Question: This issue was fixed by Discourse team and is no longer an issue. no need to read, enjoy hanging with friends or family.
---
I'm working with some soundcloud files that I want to oEmbed in a discourse message board. The urls are https but when you hit the soundcloud enpoint with a https, it causes a 500. For example, the url <URL>
See more info here: <URL>
so you can see an example here:
<URL>
and:

Discourse is using onebox which is sending out https requests as you can see in chrome. There might be an issue with how they sound out https requests.
It very well could be an issue with how urls are encoded.
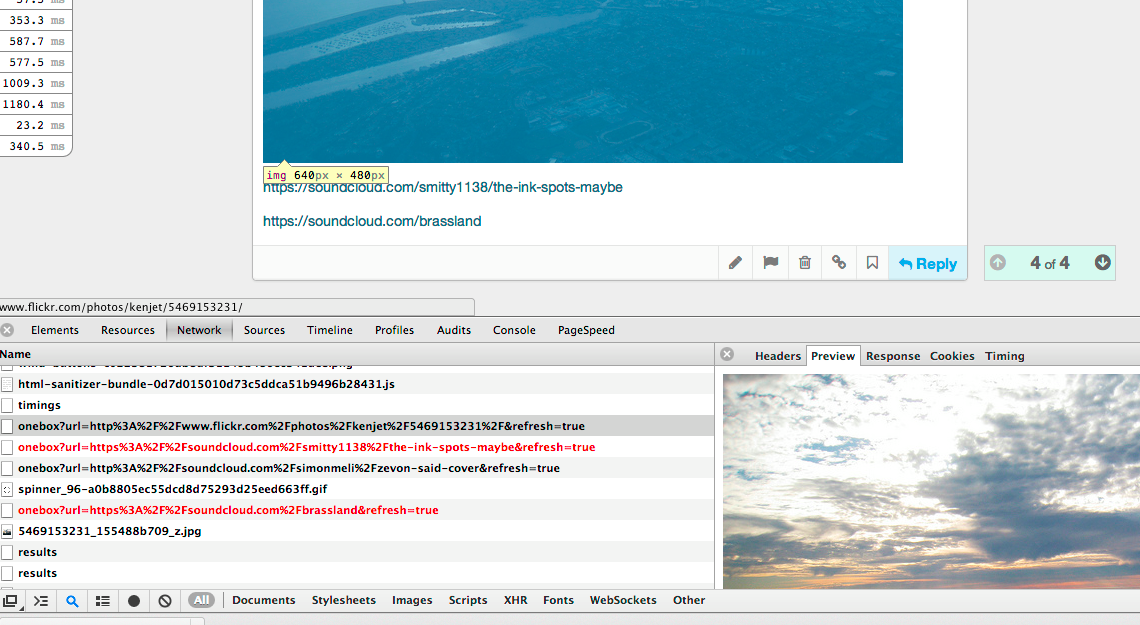
Answer: This issue was fixed by Discourse team and is no longer an issue